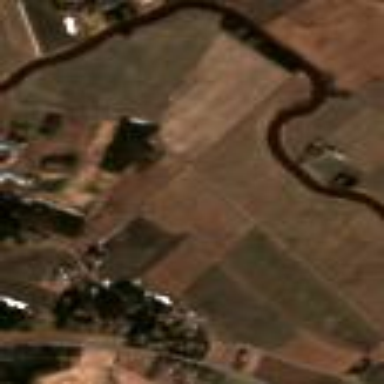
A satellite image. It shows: View of farmland.